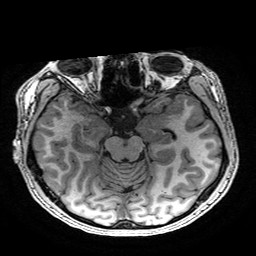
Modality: T1w
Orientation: coronal
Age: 20
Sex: male
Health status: healthy
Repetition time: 2.53 s
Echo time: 0.0034 s